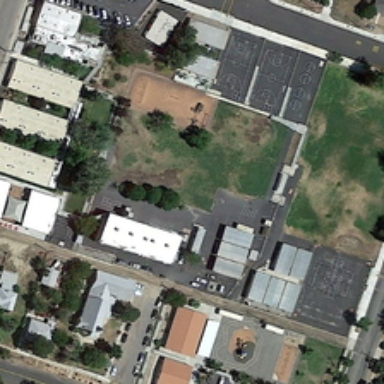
Some buildings and green trees are in a school .